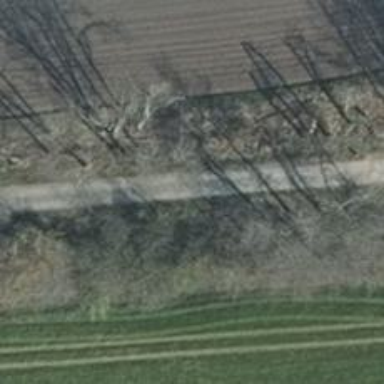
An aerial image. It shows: Well-maintained track road of grade 1.